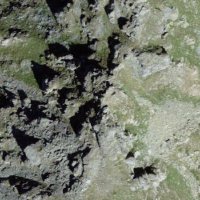
EUNIS habitat code: 31
Species observed at this site:
Saxifraga paniculata